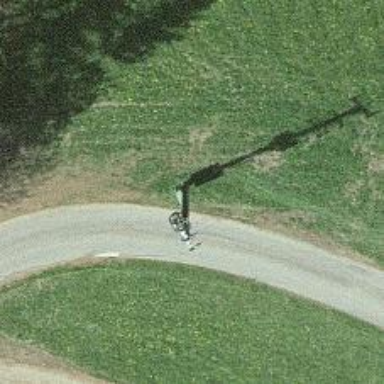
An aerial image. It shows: Transformer.